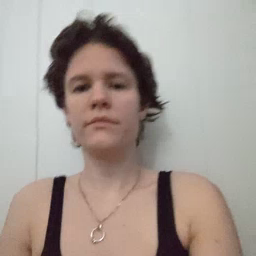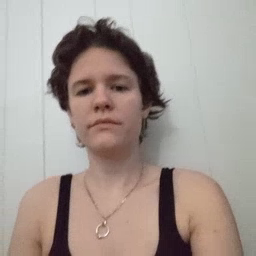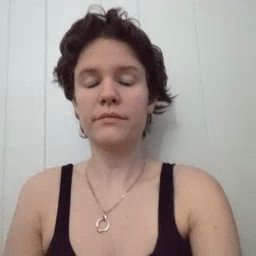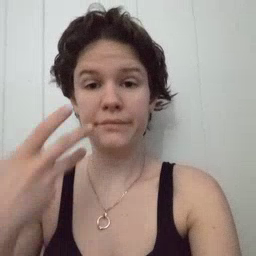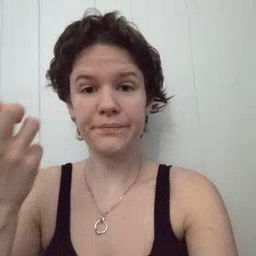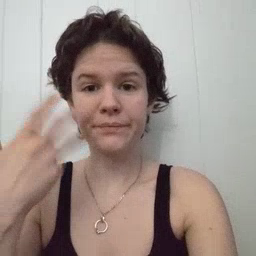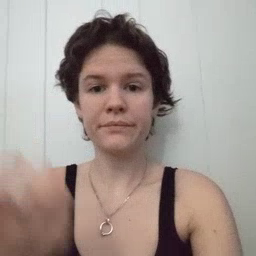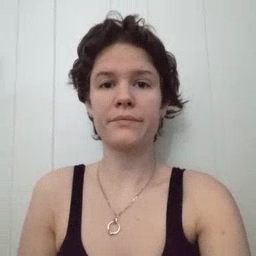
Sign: tiger